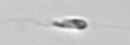
Label: flagellate_morphotype3